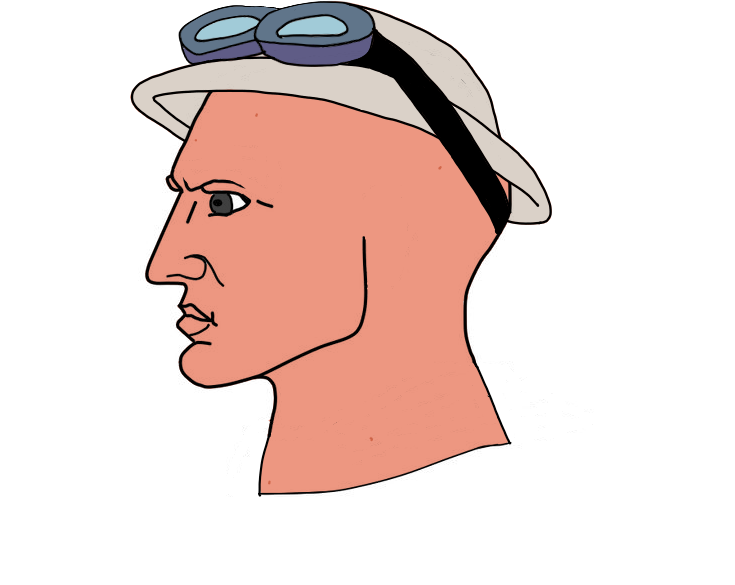
Label: 4_Yes_Chad